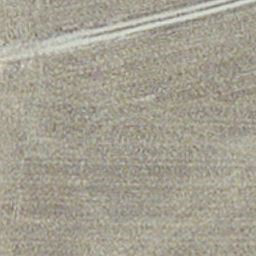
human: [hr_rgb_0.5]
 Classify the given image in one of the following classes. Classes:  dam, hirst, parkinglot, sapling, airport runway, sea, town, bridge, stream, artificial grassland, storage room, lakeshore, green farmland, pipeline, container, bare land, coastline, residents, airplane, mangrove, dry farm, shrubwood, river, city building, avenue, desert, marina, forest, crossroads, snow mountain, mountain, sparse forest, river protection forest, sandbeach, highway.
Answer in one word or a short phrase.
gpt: dry farm